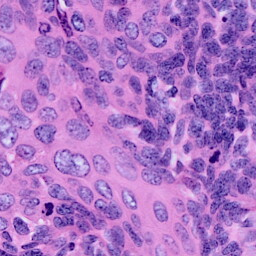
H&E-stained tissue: Cervix